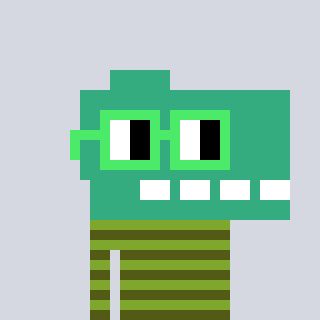
a pixel art character with square light green glasses, a dino-shaped head and a slimegreen-colored body on a cool background